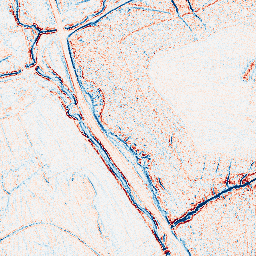
Category: edge_preserving
Decomposition family: bilateral
Decomposition parameters: d: 5
sigma_color: 50
sigma_space: 75
Upsampling method: fft_zeropad
Upsampling parameters: scale: 2
Upsampling scale: 2